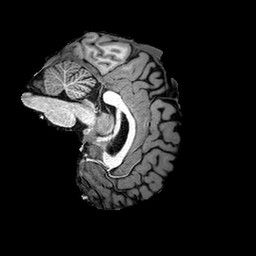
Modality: T1w
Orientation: sagittal